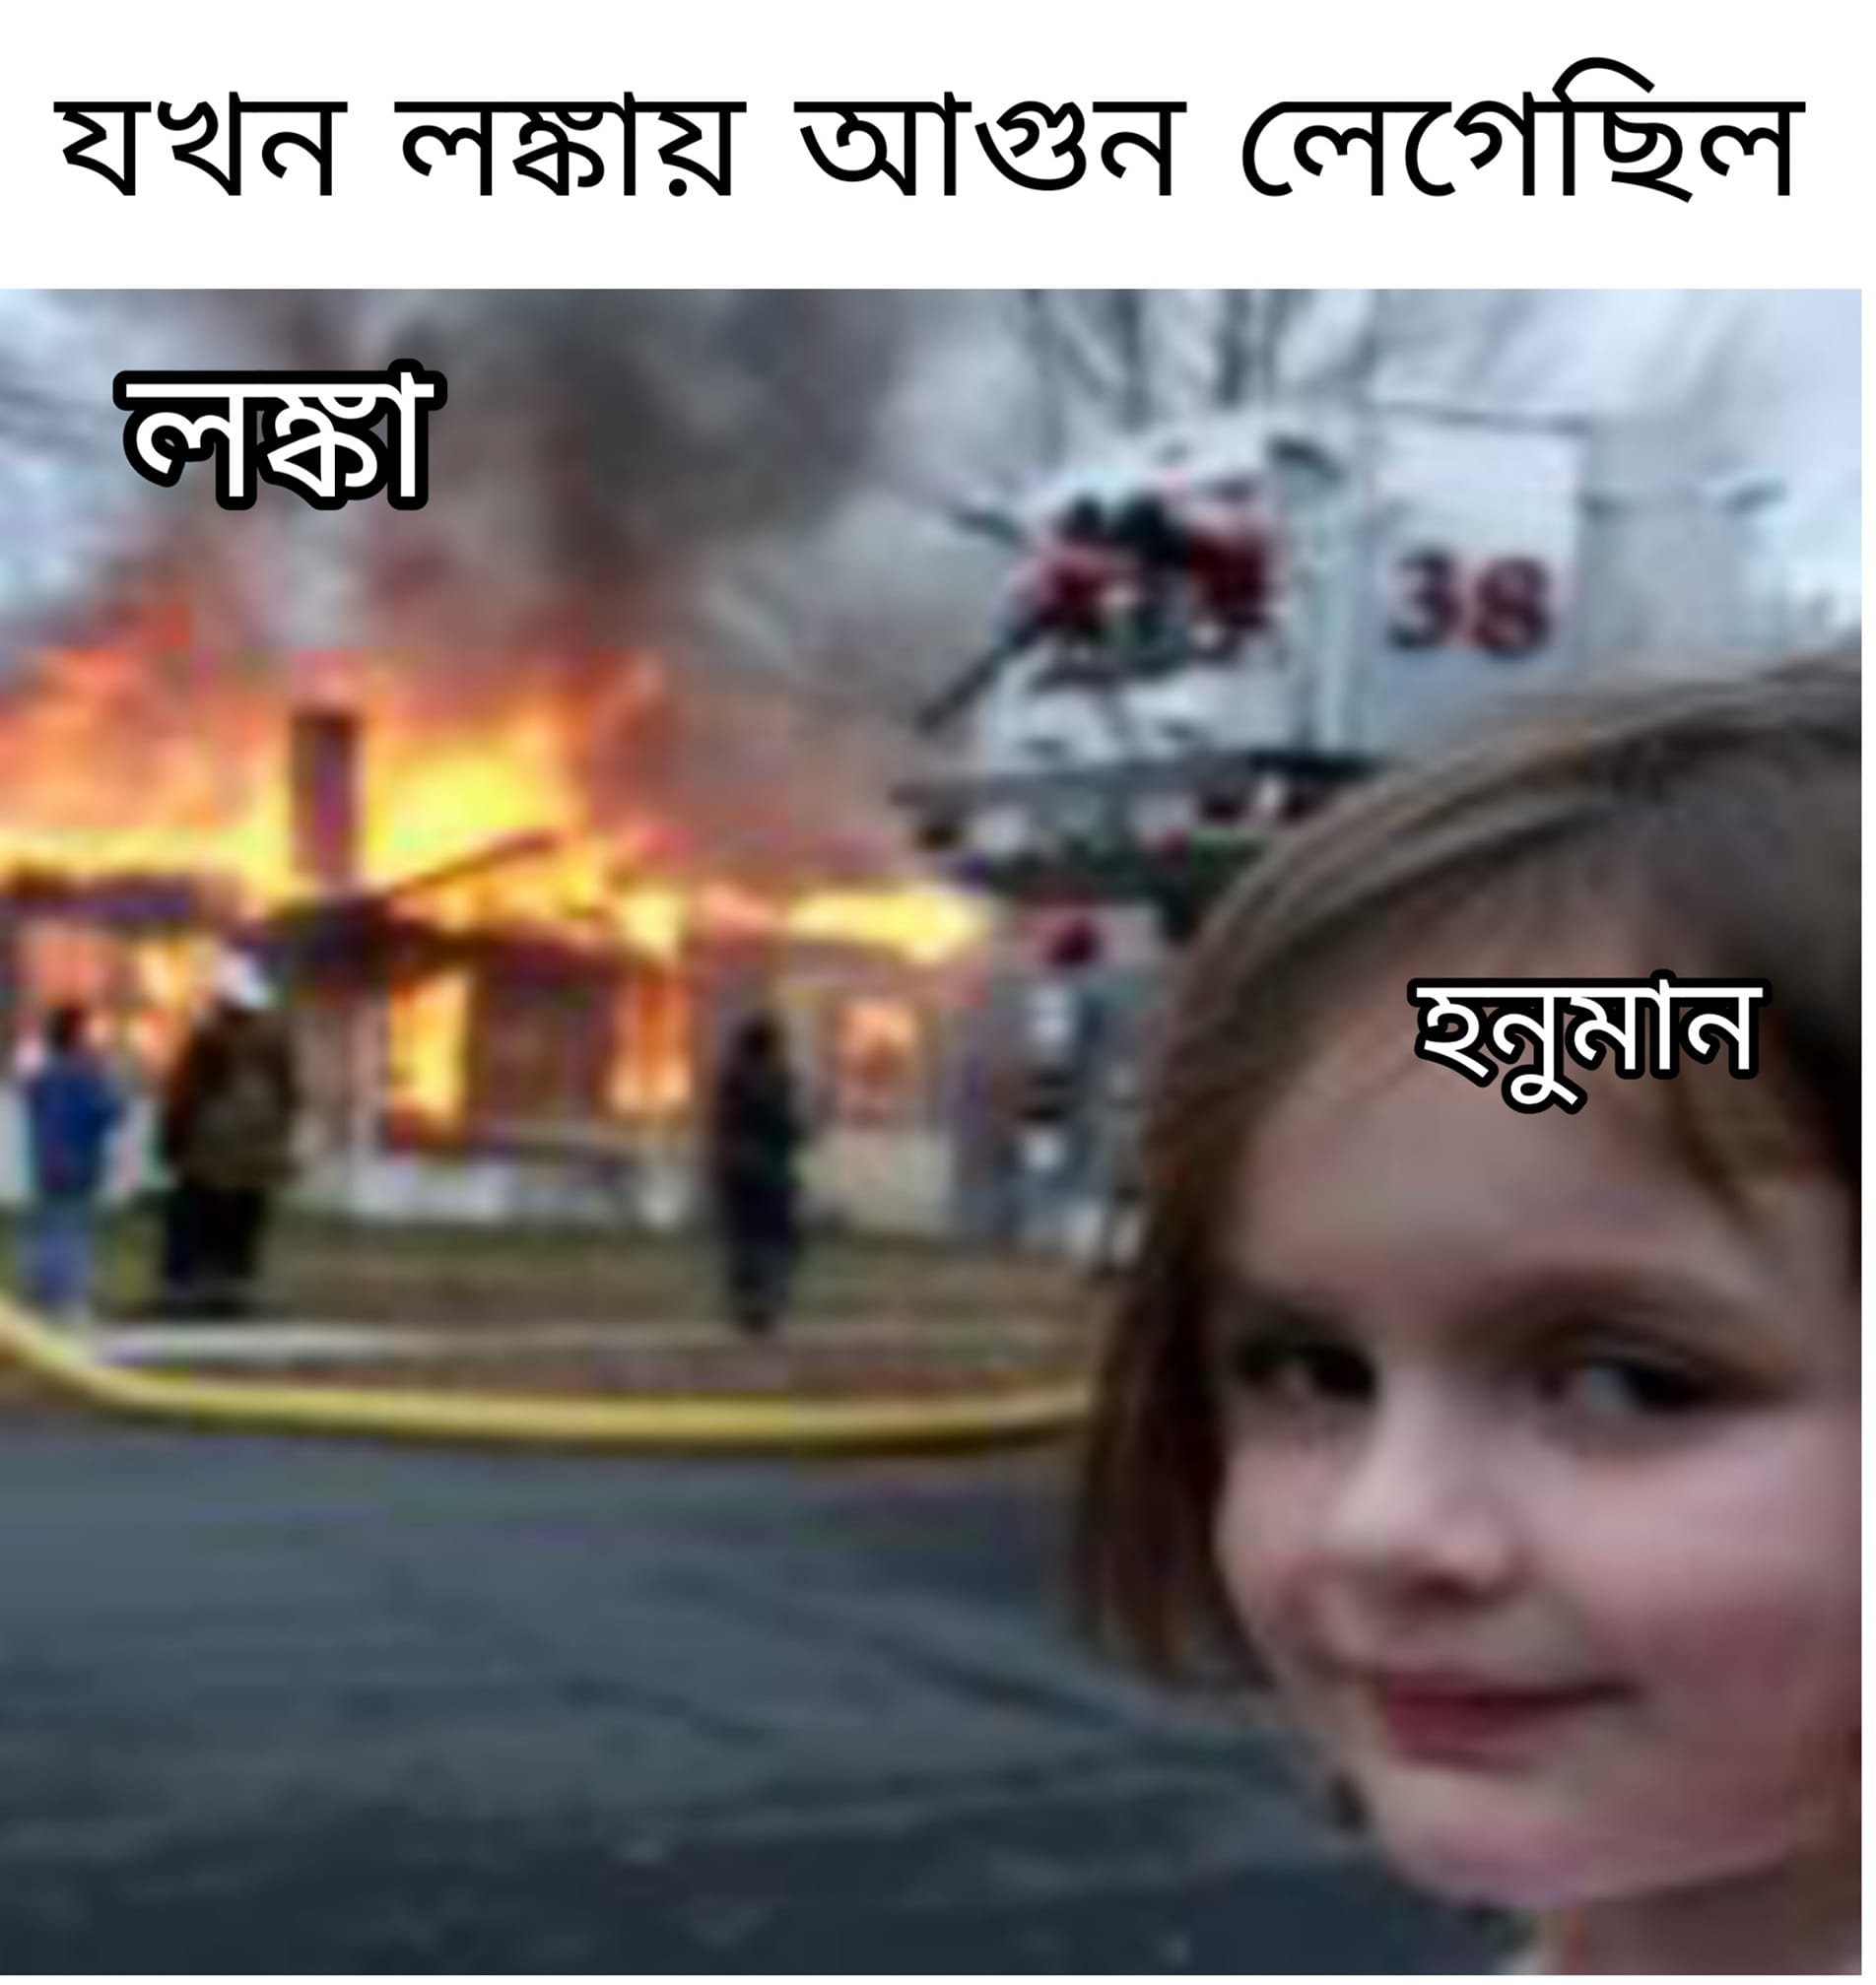
Text: যখন লঙ্কায় আগুন লেগেছিল লঙ্কা হনুমান
Label: Non Hate